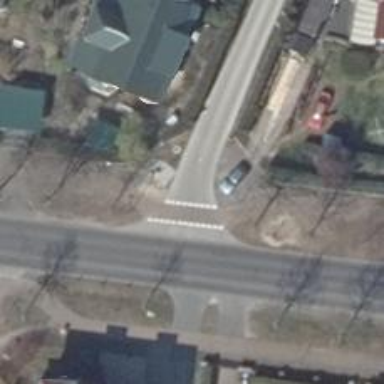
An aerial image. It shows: Road with "give way" sign.